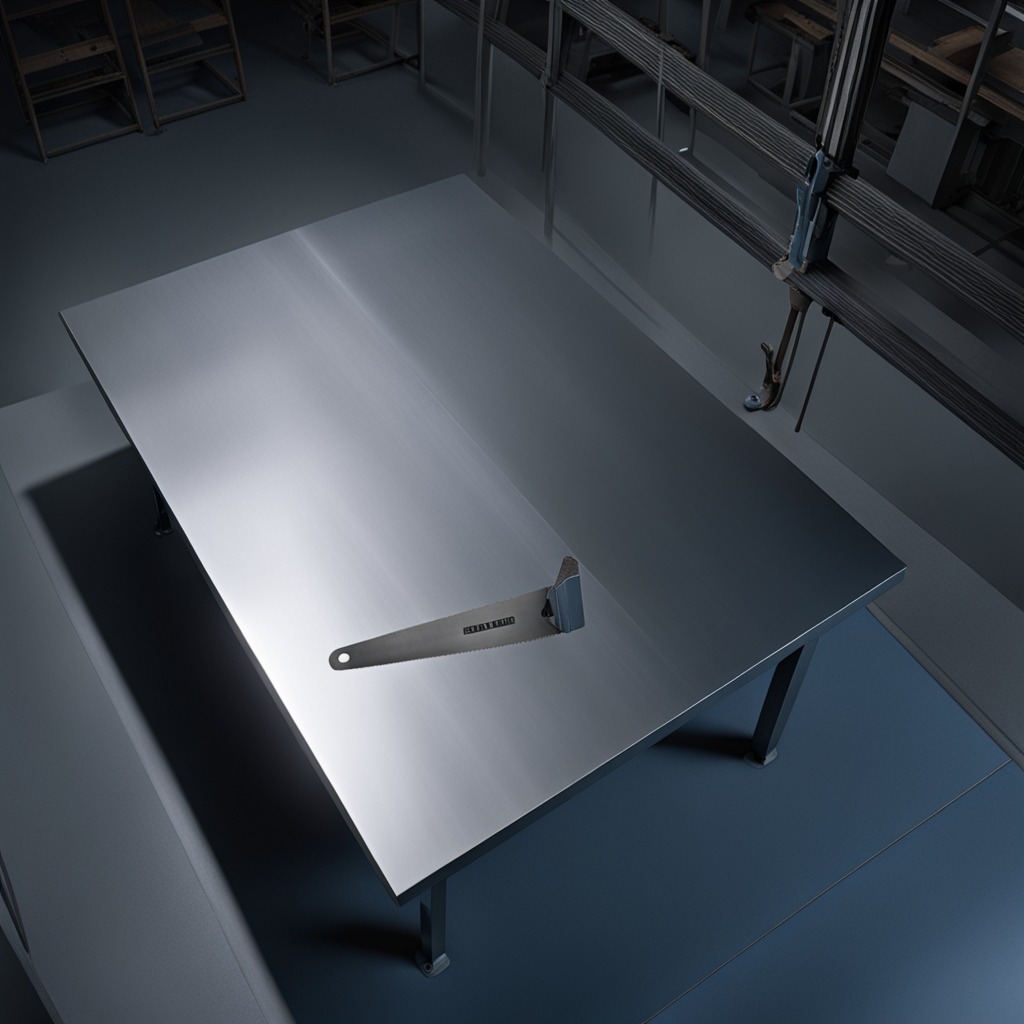
A metal saw is lying on a clean empty table in the basement in the evening.